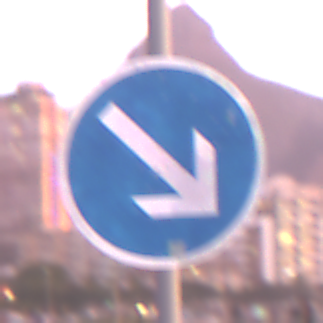
Verkehrszeichen: VorgeschriebeneVorbeifahrtRechts
Umgebung: Outdoor, Urban
Tageszeit: SunriseSunset
Wetter: PartlyCloudy
Licht: Natural
Jahreszeit: NotSpecified
Kontrast: MediumContrast